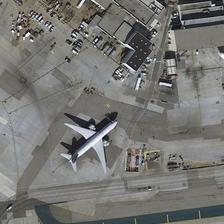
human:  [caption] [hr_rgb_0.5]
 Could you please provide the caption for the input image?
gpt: the three planes stopped at the airport in different directions .

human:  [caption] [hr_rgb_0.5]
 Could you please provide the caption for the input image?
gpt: three planes are parked on an airport .

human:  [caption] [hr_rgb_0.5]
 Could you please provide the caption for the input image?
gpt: three planes are parked on an airport .

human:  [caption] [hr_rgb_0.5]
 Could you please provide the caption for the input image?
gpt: three planes are near a building on an airport .

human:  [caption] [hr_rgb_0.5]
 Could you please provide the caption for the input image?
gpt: three planes are parked on an airport .